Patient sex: M
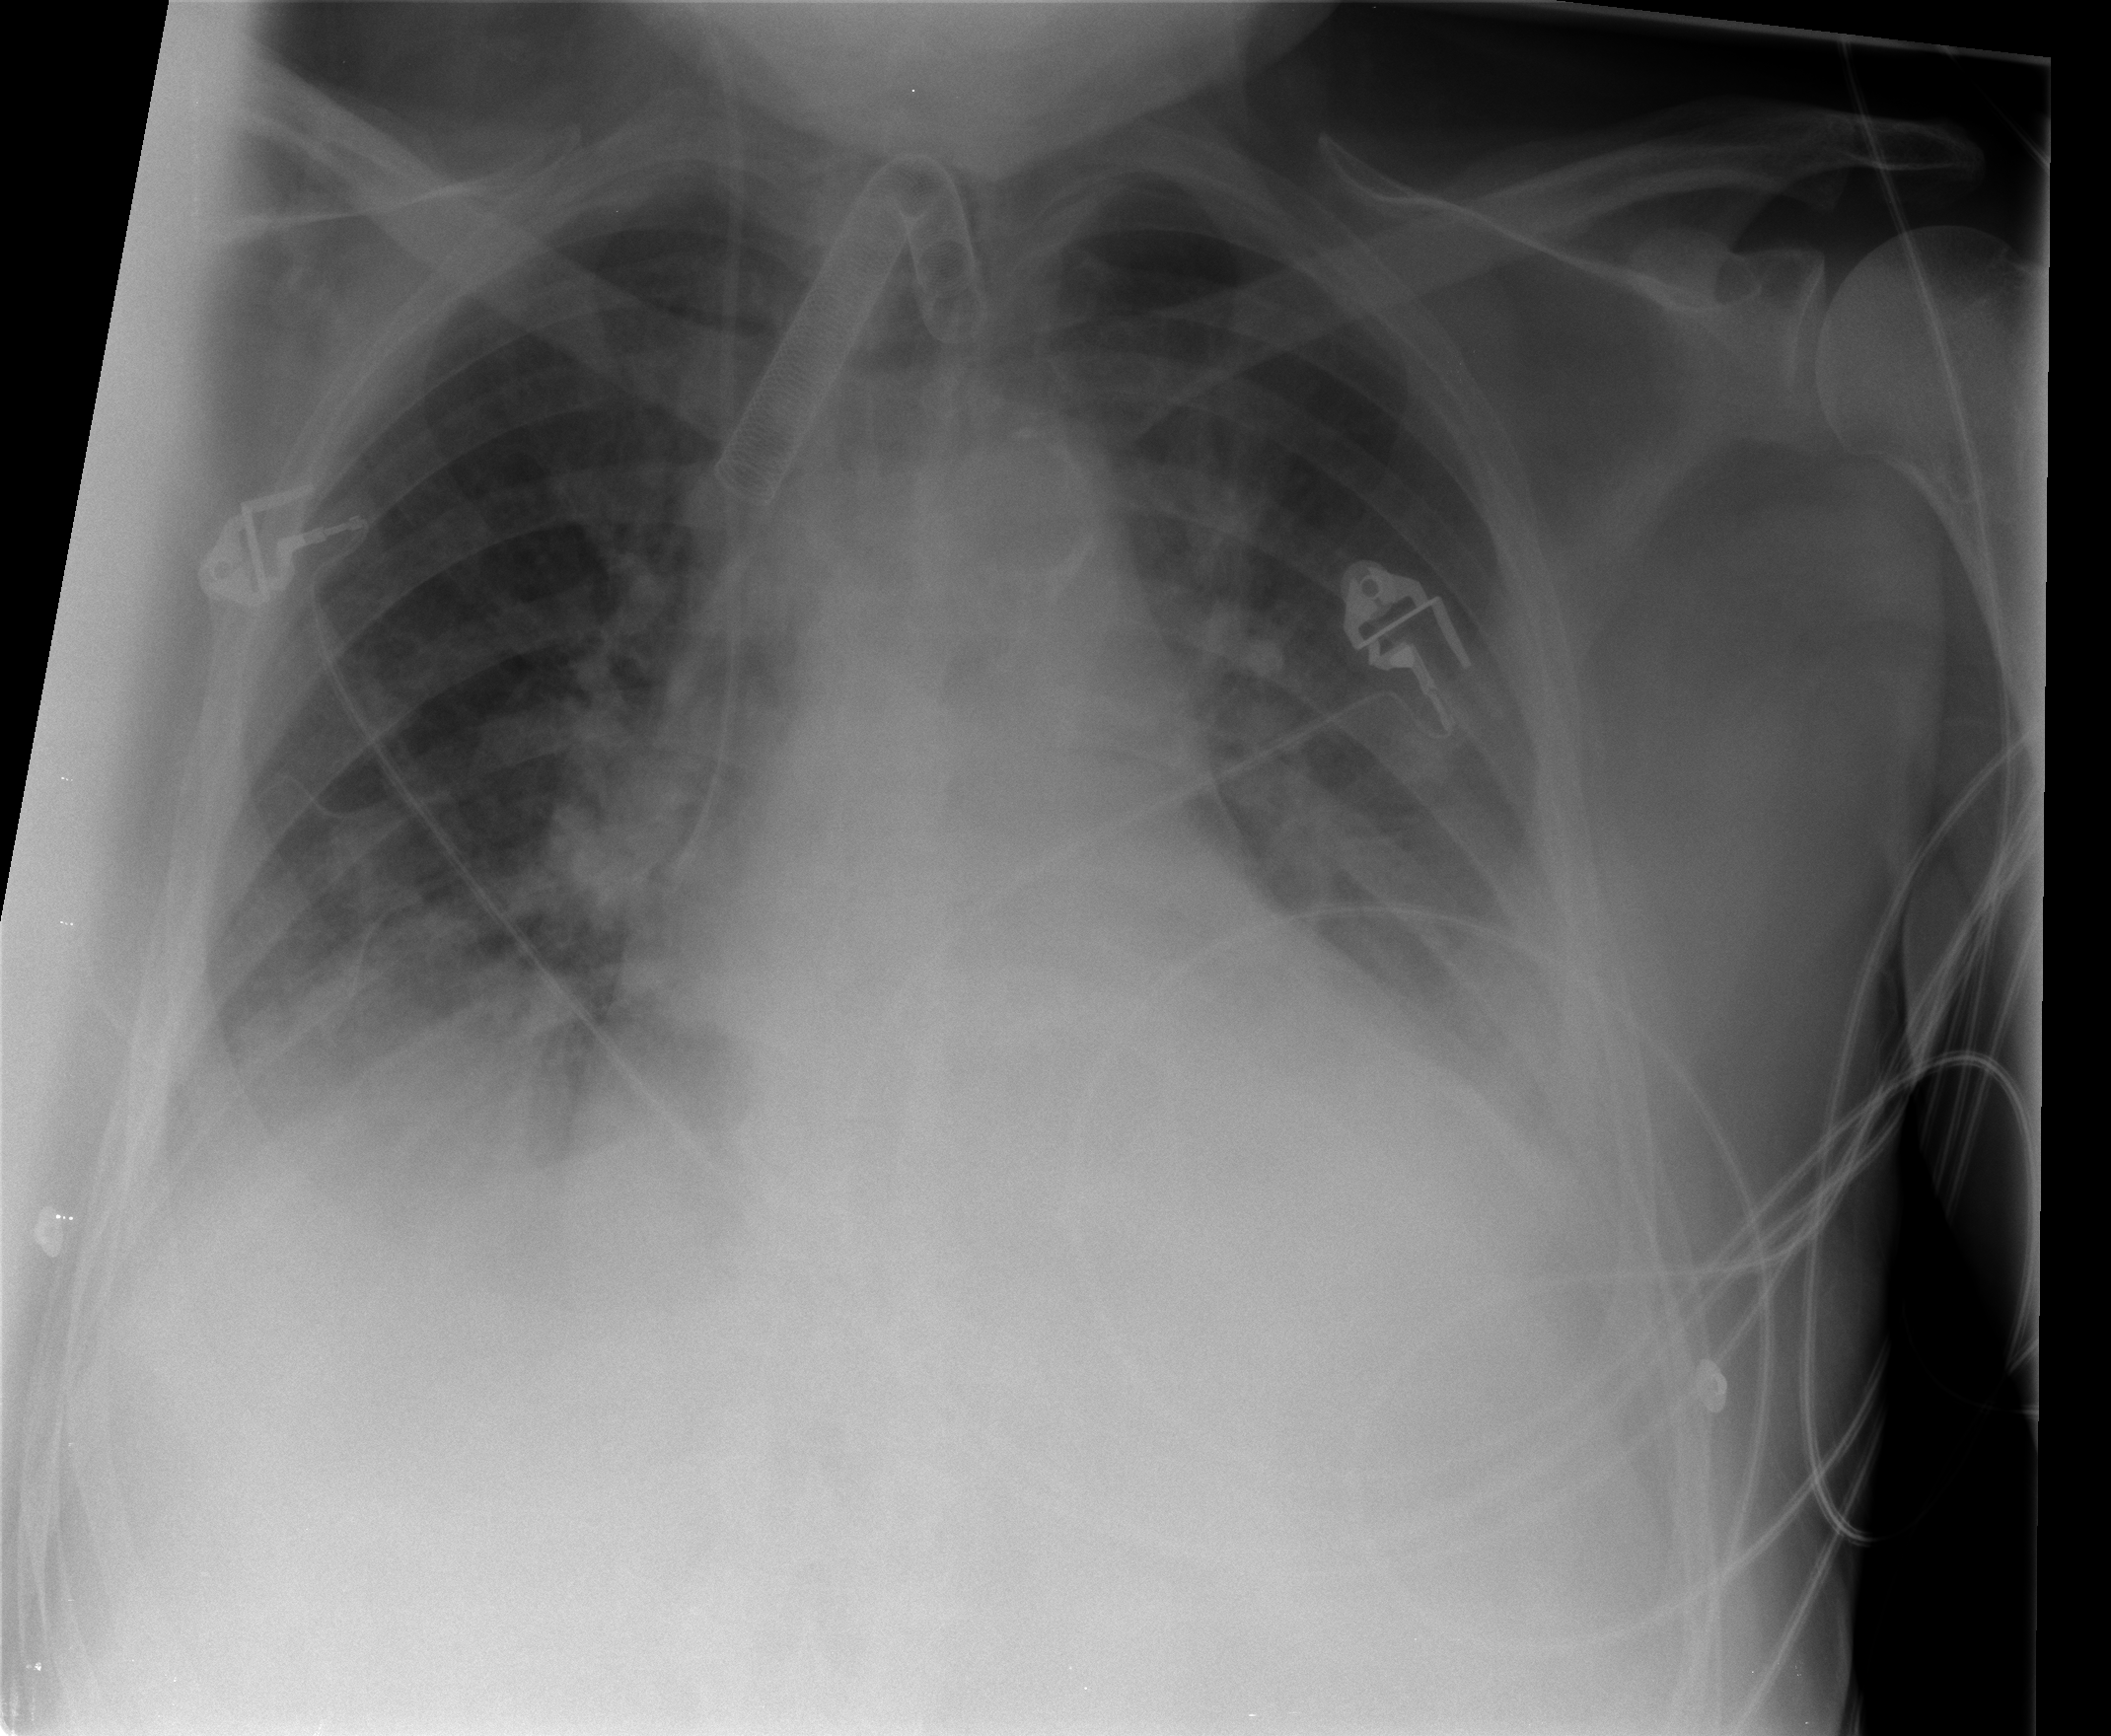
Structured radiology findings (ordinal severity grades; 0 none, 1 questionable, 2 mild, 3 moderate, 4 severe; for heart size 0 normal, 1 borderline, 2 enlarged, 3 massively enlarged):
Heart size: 2
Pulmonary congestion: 2
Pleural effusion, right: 1
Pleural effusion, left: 2
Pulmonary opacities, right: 0
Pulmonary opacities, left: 0
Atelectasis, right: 3
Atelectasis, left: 2